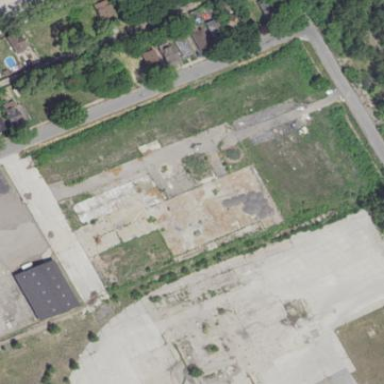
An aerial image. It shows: Brownfield area.